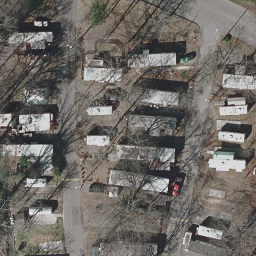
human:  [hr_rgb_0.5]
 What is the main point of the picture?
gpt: mobile home park